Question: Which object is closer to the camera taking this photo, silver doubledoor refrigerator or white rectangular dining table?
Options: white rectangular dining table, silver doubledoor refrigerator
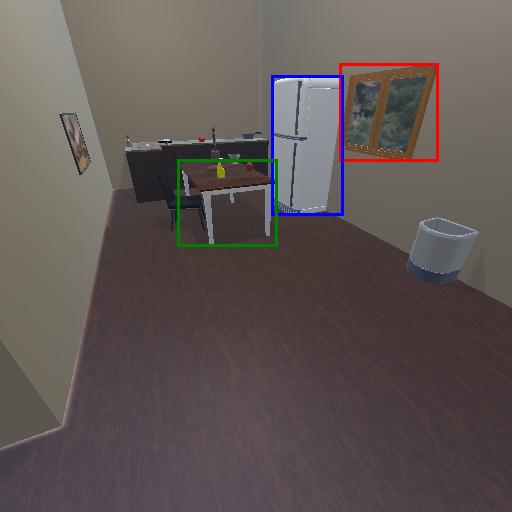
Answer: white rectangular dining table